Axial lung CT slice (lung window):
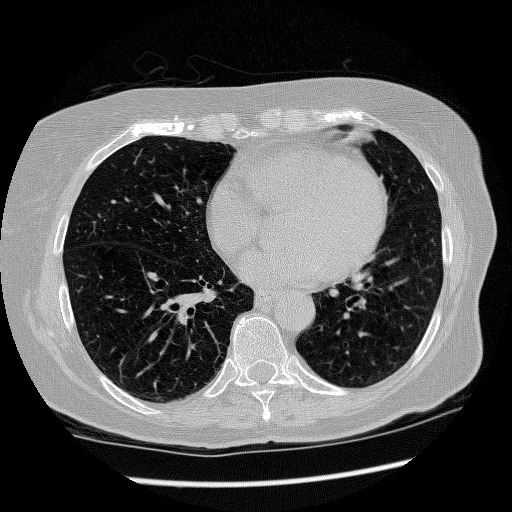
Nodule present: no